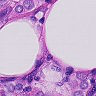
Metastatic tissue present: yes